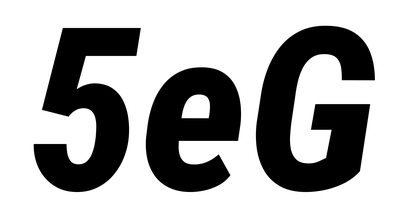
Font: Roboto-Italic_Condensed_ExtraBold_Italic